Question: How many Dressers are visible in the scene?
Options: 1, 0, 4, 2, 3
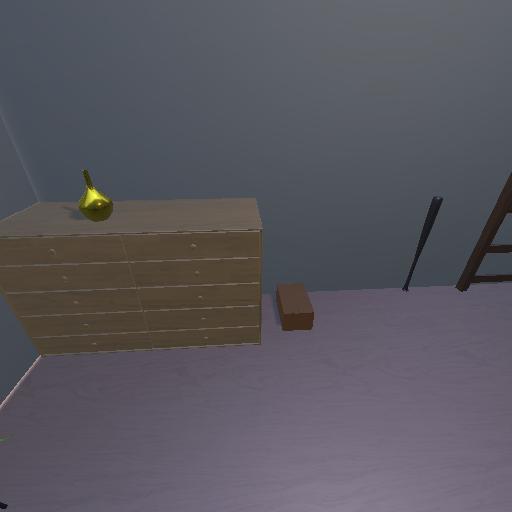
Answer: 1